Question: I have this ggplot
'''
ggplot(dt1, aes(x=x,y=y)) +
geom_point(color="orange",shape=1, size=1.5) +
stat_function(fun=function(x) 1.05+.65*sqrt(x)+.1*x, color="blue" ) +
stat_function(fun=function(x) 1.05-.65*sqrt(x)+.1*x, color="blue" ) +
stat_smooth(method="lm",formula="y~-1+x",fullrange=TRUE,se = FALSE, color="black")
'''

The data are simply:
'''
> str(dt1)
'data.frame': 1451 obs. of 2 variables:
$ y: int 70 161 151 207 100 268 184 156 246 43 ...
$ x: int <PHONE> <PHONE> <PHONE> <PHONE> 2207 495 ...
'''
Here is a sample of data:
'''
dt1 <- structure(list(y = c(70L, 161L, 151L, 207L, 100L, 268L, 184L, 156L, 246L, 43L, 125L, 135L, 45L, 93L, 88L, 162L, 131L, 143L, 227L, 177L, 124L, 203L, 243L, 193L, 182L, +
223L, 259L, 215L, 170L, 288L, 67L, 141L, 272L, 160L, 66L, 123L, 226L, 383L, 149L, 354L), x = c(679L, 1818L, 1650L, 2325L, 992L, 2412L, 1830L, 1398L, 2207L, 495L, 1071L, 1200L, 723L, 1162L, 1075L, 1431L, 1169L, 1665L, 2136L, 1402L, 896L, 1951L, 2222L, 1960L, 1601L,+
1787L, 2277L, 1861L, 1432L, 2451L, 626L, 1292L, 2216L, 1499L, 766L, 906L, 2157L, 3419L, 1352L, 3346L)), .Names = c("y", "x"), row.names = c(NA, 40L), class = "data.frame")
'''
I would like to have a legend with the following 3 entries:
- - -
How can I achieve this ?
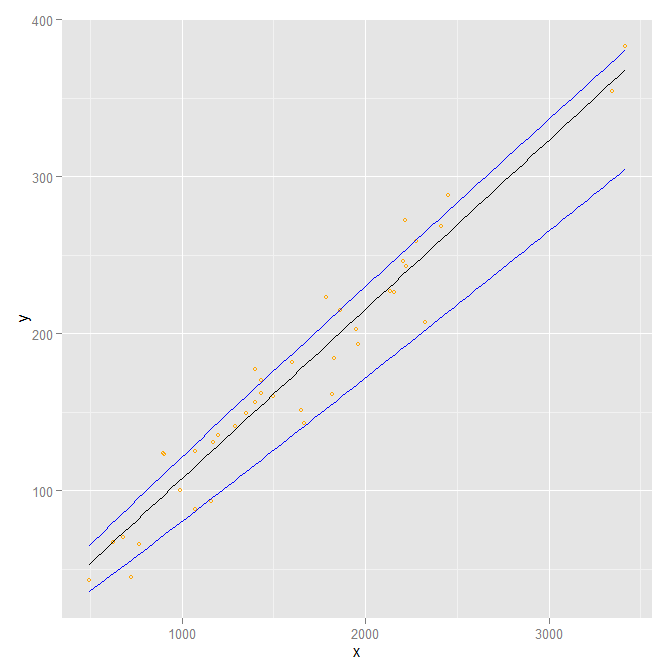
Answer: As it turns out, aesthetics are the key.
'''
ggplot(dt1, aes(x=x, y=y)) +
geom_point(shape=1,size=1.5,
aes(colour="Points",shape='Points', linetype='Points')) +
stat_function(fun=function(x) 1.05+.65*sqrt(x)+.1*x,
aes(colour="Fitted",shape="Fitted",linetype="Fitted")) +
stat_function(fun=function(x) 1.05-.65*sqrt(x)+.1*x,
aes(colour="Fitted",shape="Fitted",linetype="Fitted")) +
stat_smooth(method="lm",formula="y~-1+x",fullrange=TRUE,se = FALSE,
aes(colour="Smoothed",shape="Smoothed",linetype="Smoothed"))+
scale_colour_manual('',values=c("Points"="orange",
"Smoothed"="black", "Fitted"="blue"))+
scale_shape_manual('',values=c("Points"=1,"Smoothed"=NA,"Fitted"=NA))+
scale_linetype_manual('',values=c("Points"=0,"Smoothed"=1,"Fitted"=1))
'''

See also:
@Andrie <URL>
@Earnest A <URL>